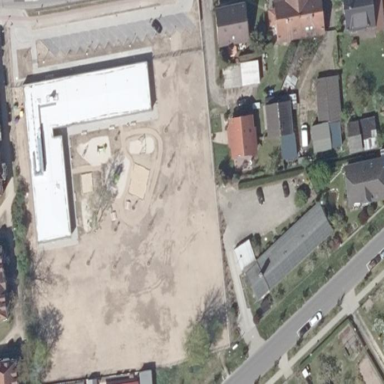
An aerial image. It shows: Kindergarten.